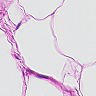
Metastatic tissue present: no